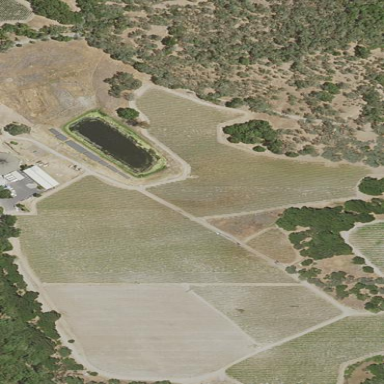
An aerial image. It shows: Vineyard with wine grapes as the main crop.